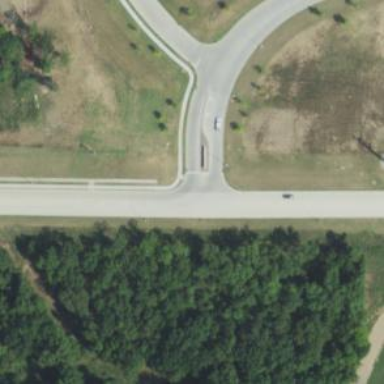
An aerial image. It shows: Stop road.